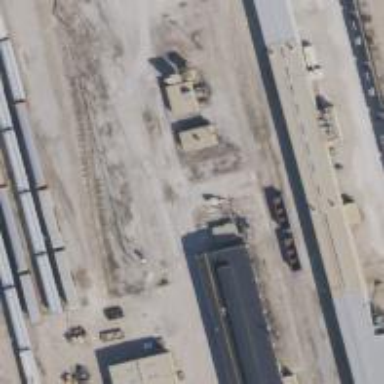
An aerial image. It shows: Railway yard.